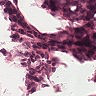
Metastatic tissue present: no